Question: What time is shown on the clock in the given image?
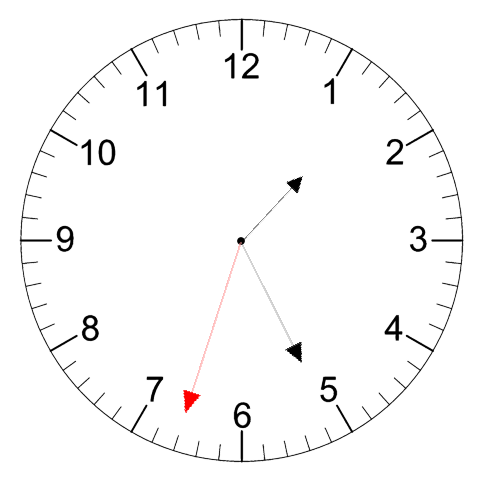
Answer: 01:25:33